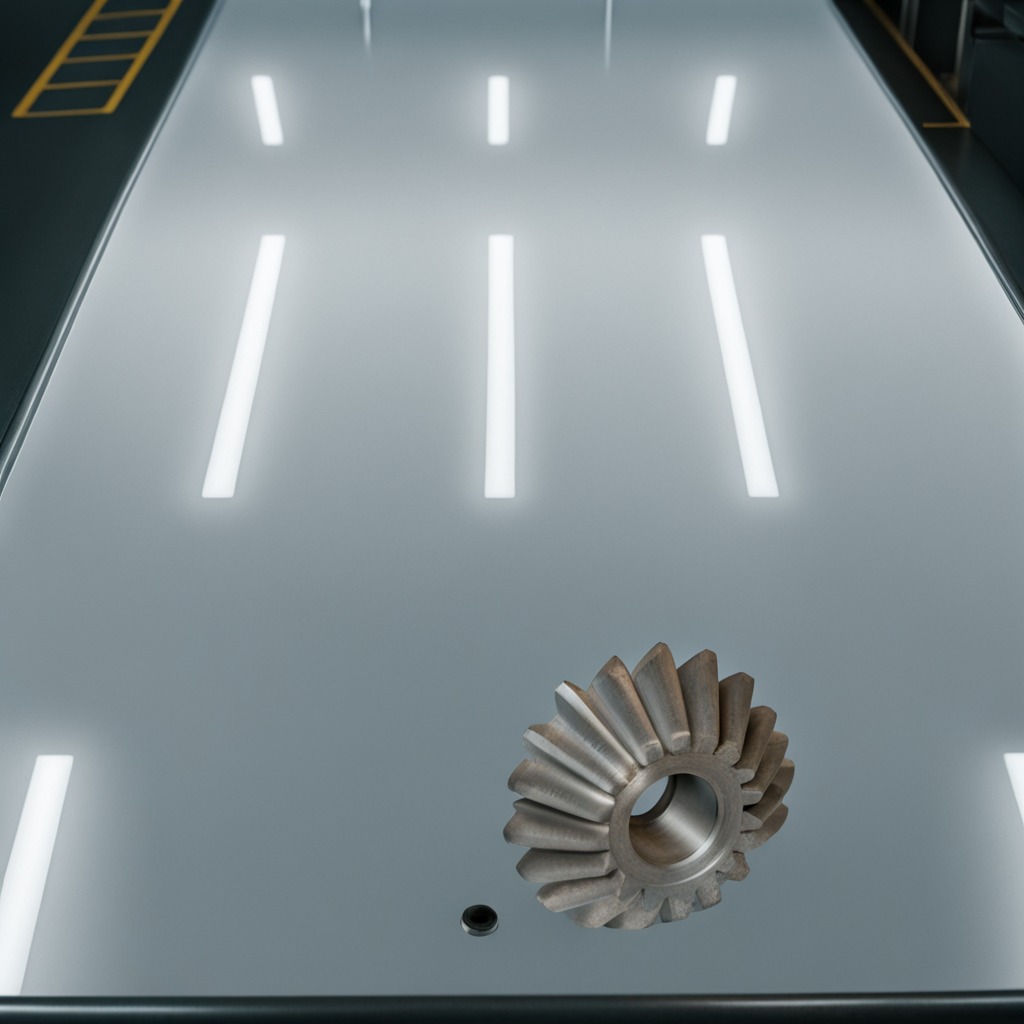
A steel gear with teeth lies on a high-gloss table in a ship maintenance bay industrial lighting.